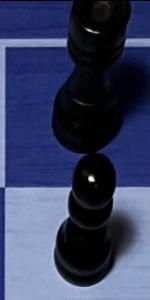
Label: Pawn_Black